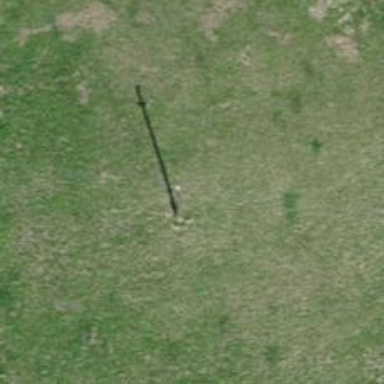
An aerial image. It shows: Power pole.